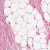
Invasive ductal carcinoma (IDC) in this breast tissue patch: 0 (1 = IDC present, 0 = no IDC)